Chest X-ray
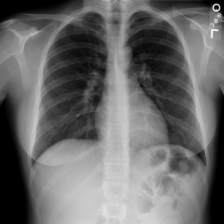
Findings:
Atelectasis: negative
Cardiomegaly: negative
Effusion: negative
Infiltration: negative
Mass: negative
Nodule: negative
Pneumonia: negative
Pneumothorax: negative
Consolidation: negative
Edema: negative
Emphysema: negative
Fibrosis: negative
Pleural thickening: negative
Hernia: negative